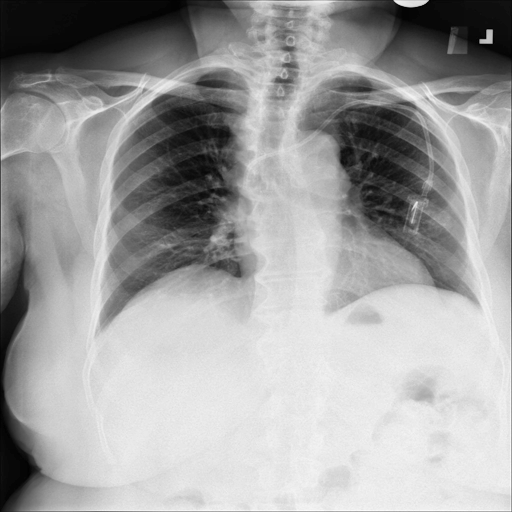
Finding: NORMAL